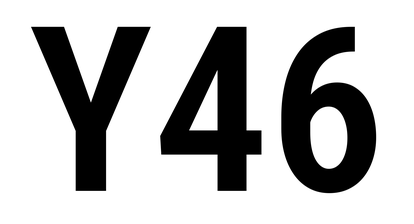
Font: Roboto_Condensed_SemiBold